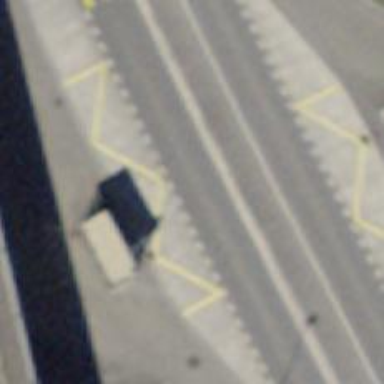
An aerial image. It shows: Bus stop with designated stop position for public transport.